Question: I have done everything specified by Facebook. I even validated the sim build using the ios-sim tools and it runs fine on my Mac. There are no crashes. Has anyone had this problem before? What am I missing. here is a screenshot :

Edit I gave it another try and I got the same results. Even for the Android build. I was thinking tht maybe i sent them a zip by mistake but this time I double checked that I'm sending them a link to a .apk file to download from Mega.nz. Testing the iOS sim build on my end yields nothing since the game runs fine. I'm in dire need of some sage advice from someone who has gone trough this process. Here is another screenshot from todays rejection. <URL>
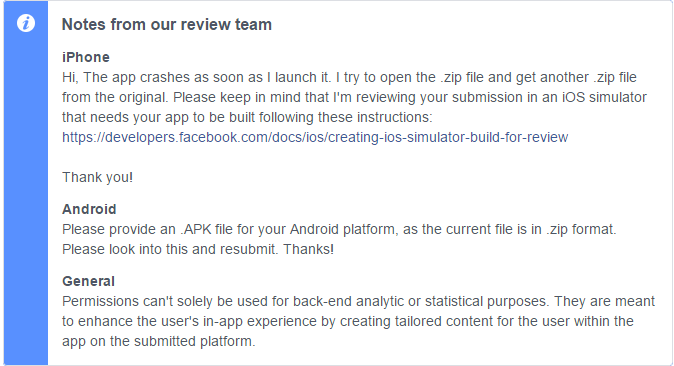
Answer: In my case I just set the app in facebook to be active for the public. This allowed my users to log in and share post, from the app to facebook. I'm Only missing the publish_actions permission. Just get your app approved on the app store and send facebook the link for that. Simulation builds just dont work for them